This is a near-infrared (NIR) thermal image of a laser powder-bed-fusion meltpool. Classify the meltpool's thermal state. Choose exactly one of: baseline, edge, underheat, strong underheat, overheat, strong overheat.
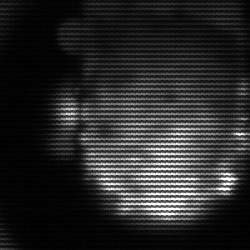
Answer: baseline